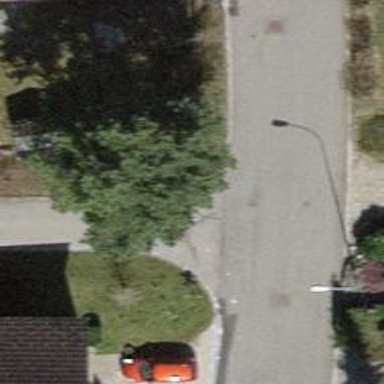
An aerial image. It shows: Urban area featuring tree as natural element.